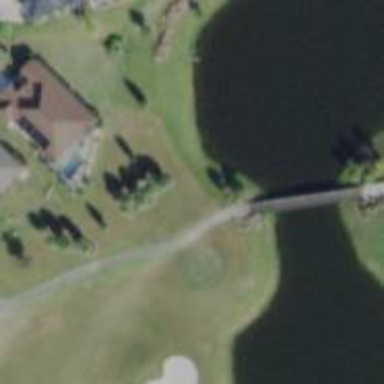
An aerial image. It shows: Path bridge over golf cartpath.